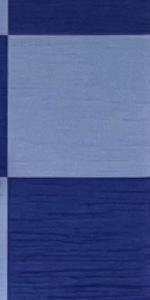
Label: Empty